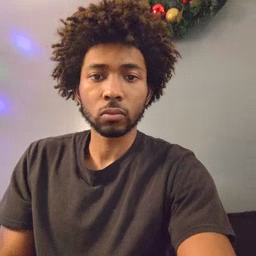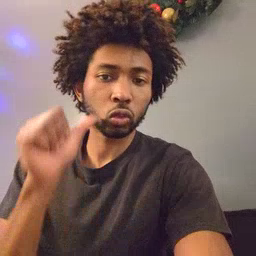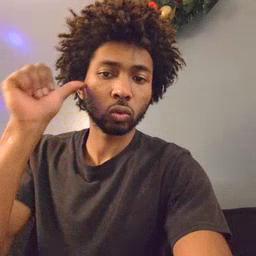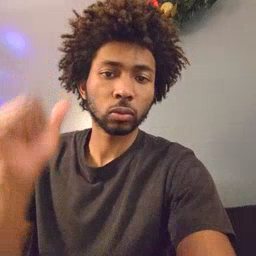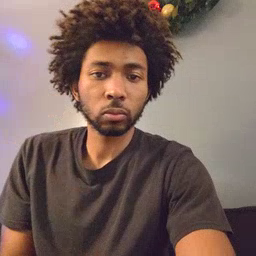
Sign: yesterday